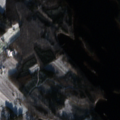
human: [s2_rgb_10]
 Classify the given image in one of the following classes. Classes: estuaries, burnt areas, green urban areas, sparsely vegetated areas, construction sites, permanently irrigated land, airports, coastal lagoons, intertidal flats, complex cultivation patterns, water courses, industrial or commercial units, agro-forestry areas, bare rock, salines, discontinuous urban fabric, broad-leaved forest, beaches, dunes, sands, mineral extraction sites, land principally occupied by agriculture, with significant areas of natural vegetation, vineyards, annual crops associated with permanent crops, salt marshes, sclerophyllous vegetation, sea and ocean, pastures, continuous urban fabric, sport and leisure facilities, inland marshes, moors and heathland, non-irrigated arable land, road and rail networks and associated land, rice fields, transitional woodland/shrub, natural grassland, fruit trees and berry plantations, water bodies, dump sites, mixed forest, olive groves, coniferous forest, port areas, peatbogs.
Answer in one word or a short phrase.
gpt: non-irrigated arable land, broad-leaved forest, mixed forest, water bodies